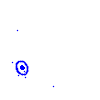
Particle: pion